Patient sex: F
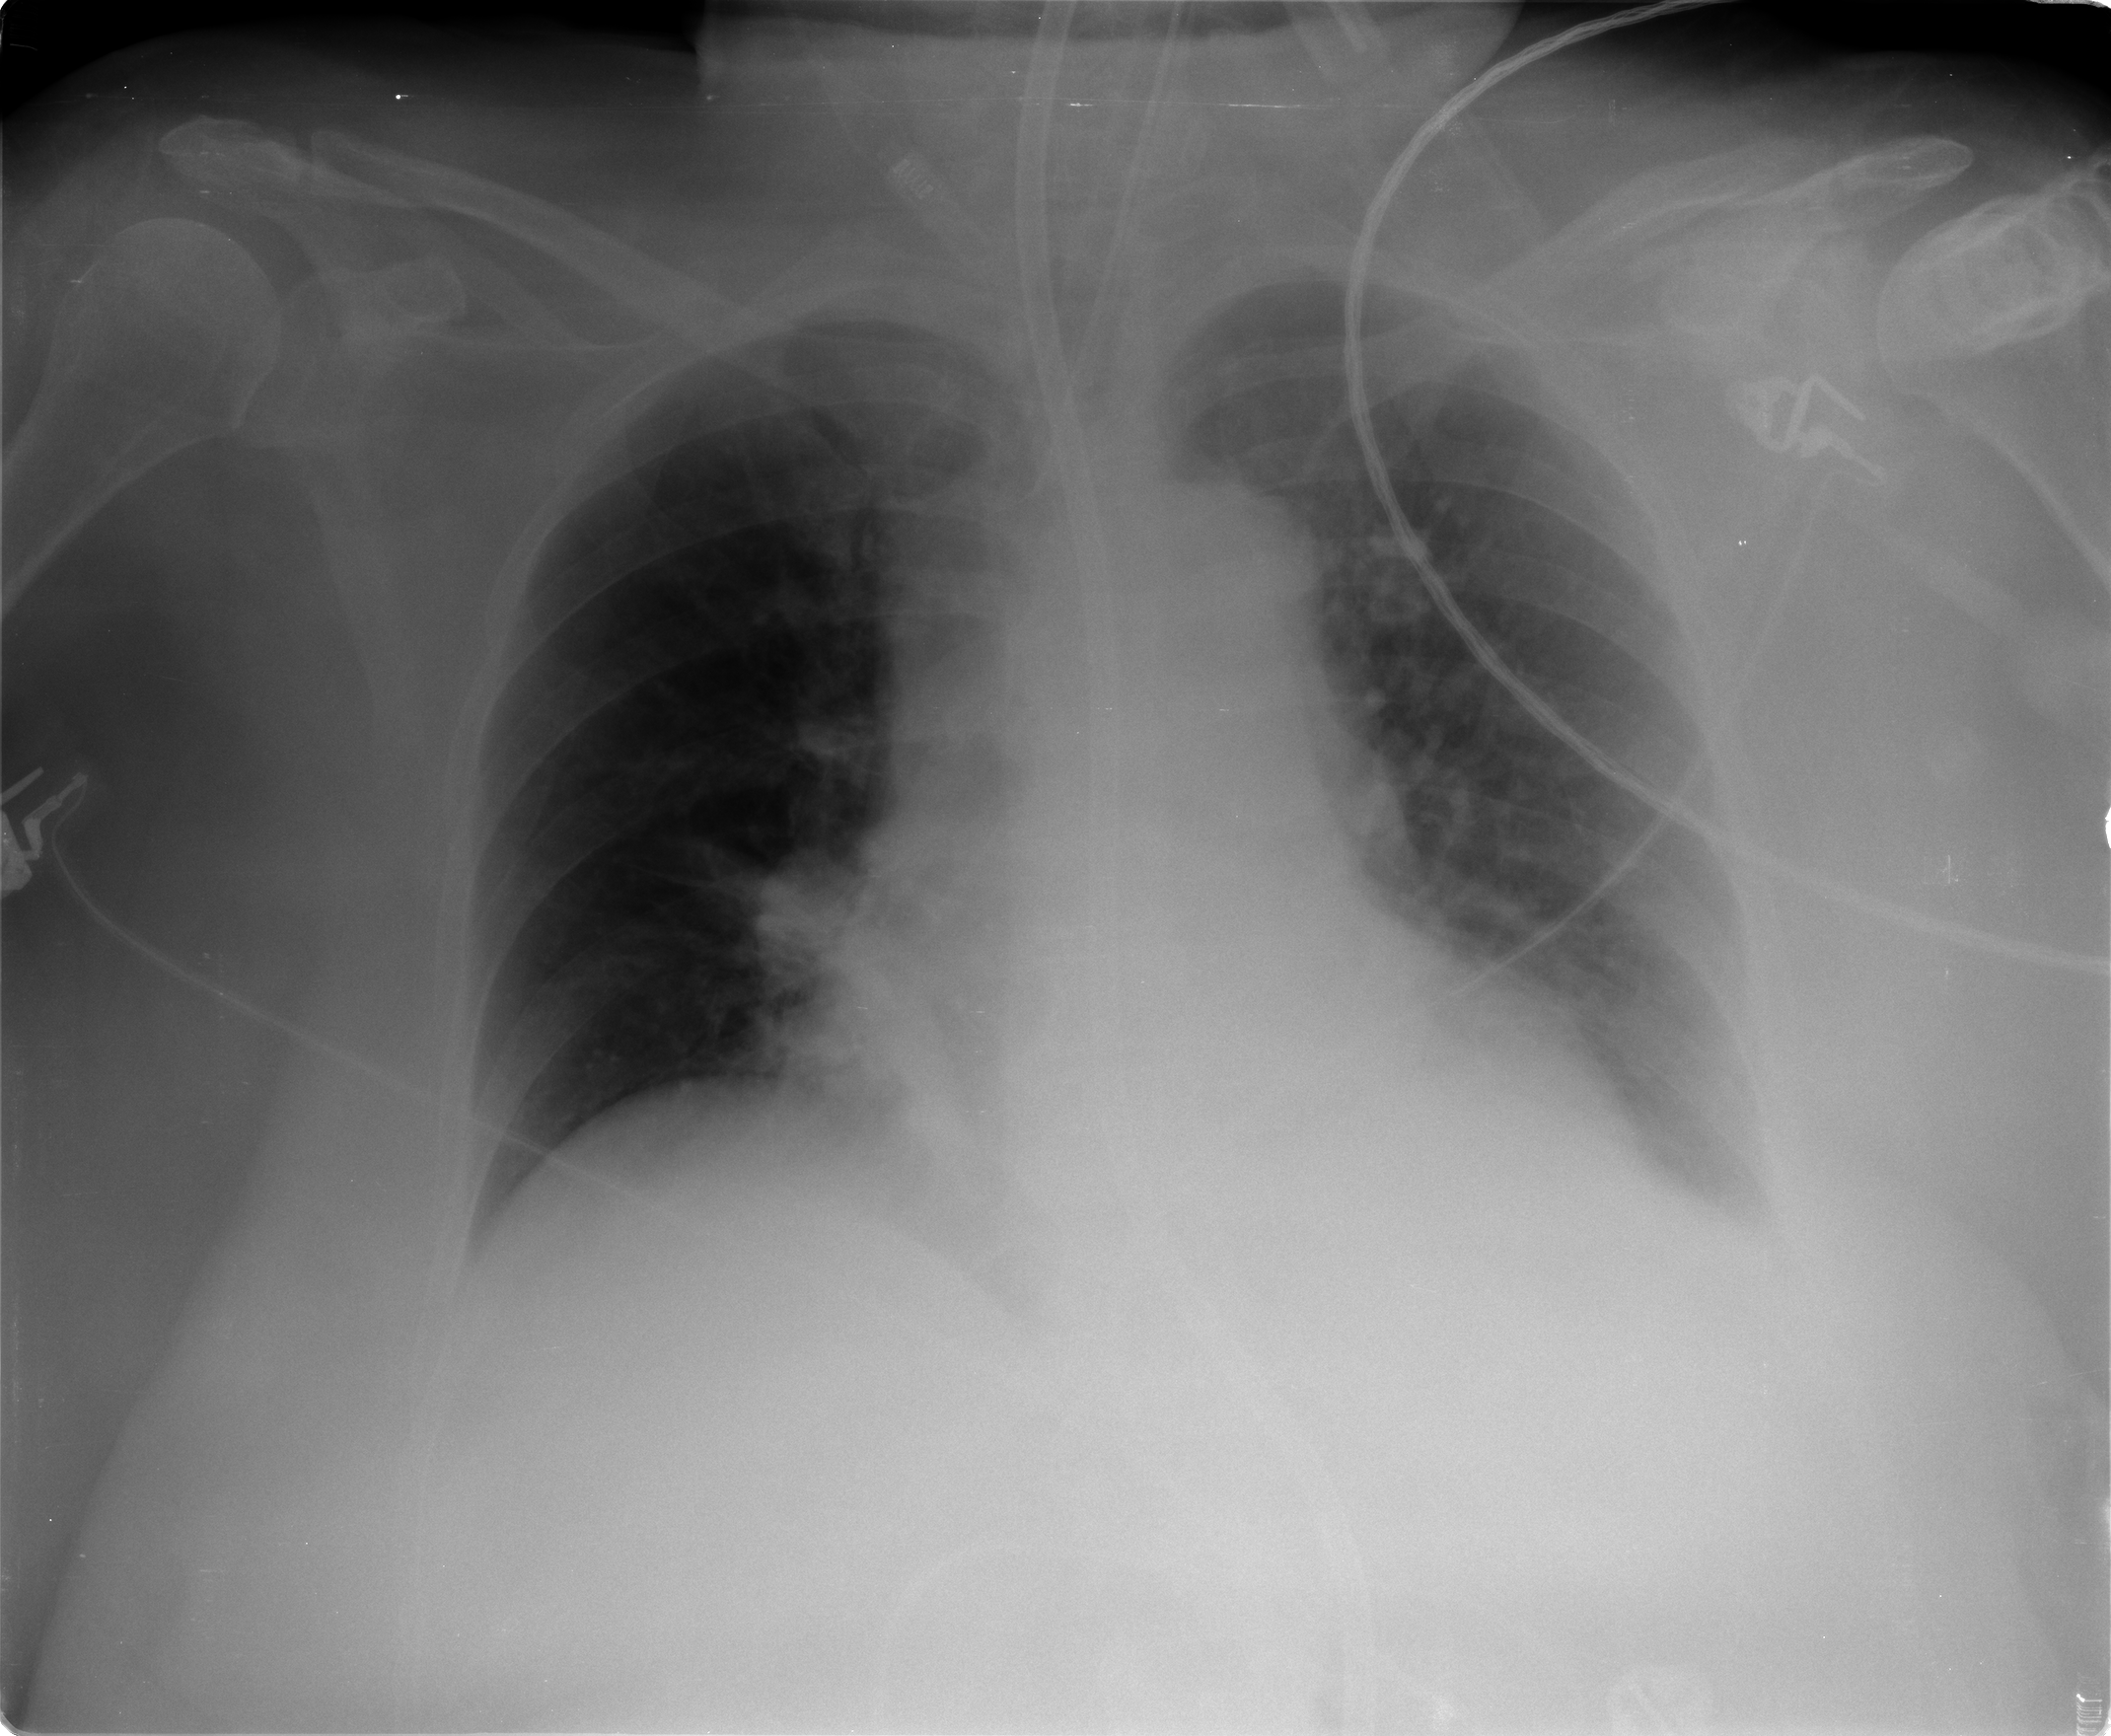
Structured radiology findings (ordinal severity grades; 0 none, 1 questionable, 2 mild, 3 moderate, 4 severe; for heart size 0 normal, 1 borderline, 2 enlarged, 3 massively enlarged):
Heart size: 1
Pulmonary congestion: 2
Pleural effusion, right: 0
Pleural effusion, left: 2
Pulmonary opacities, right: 0
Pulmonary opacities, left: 0
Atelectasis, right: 2
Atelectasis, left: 2